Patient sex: M
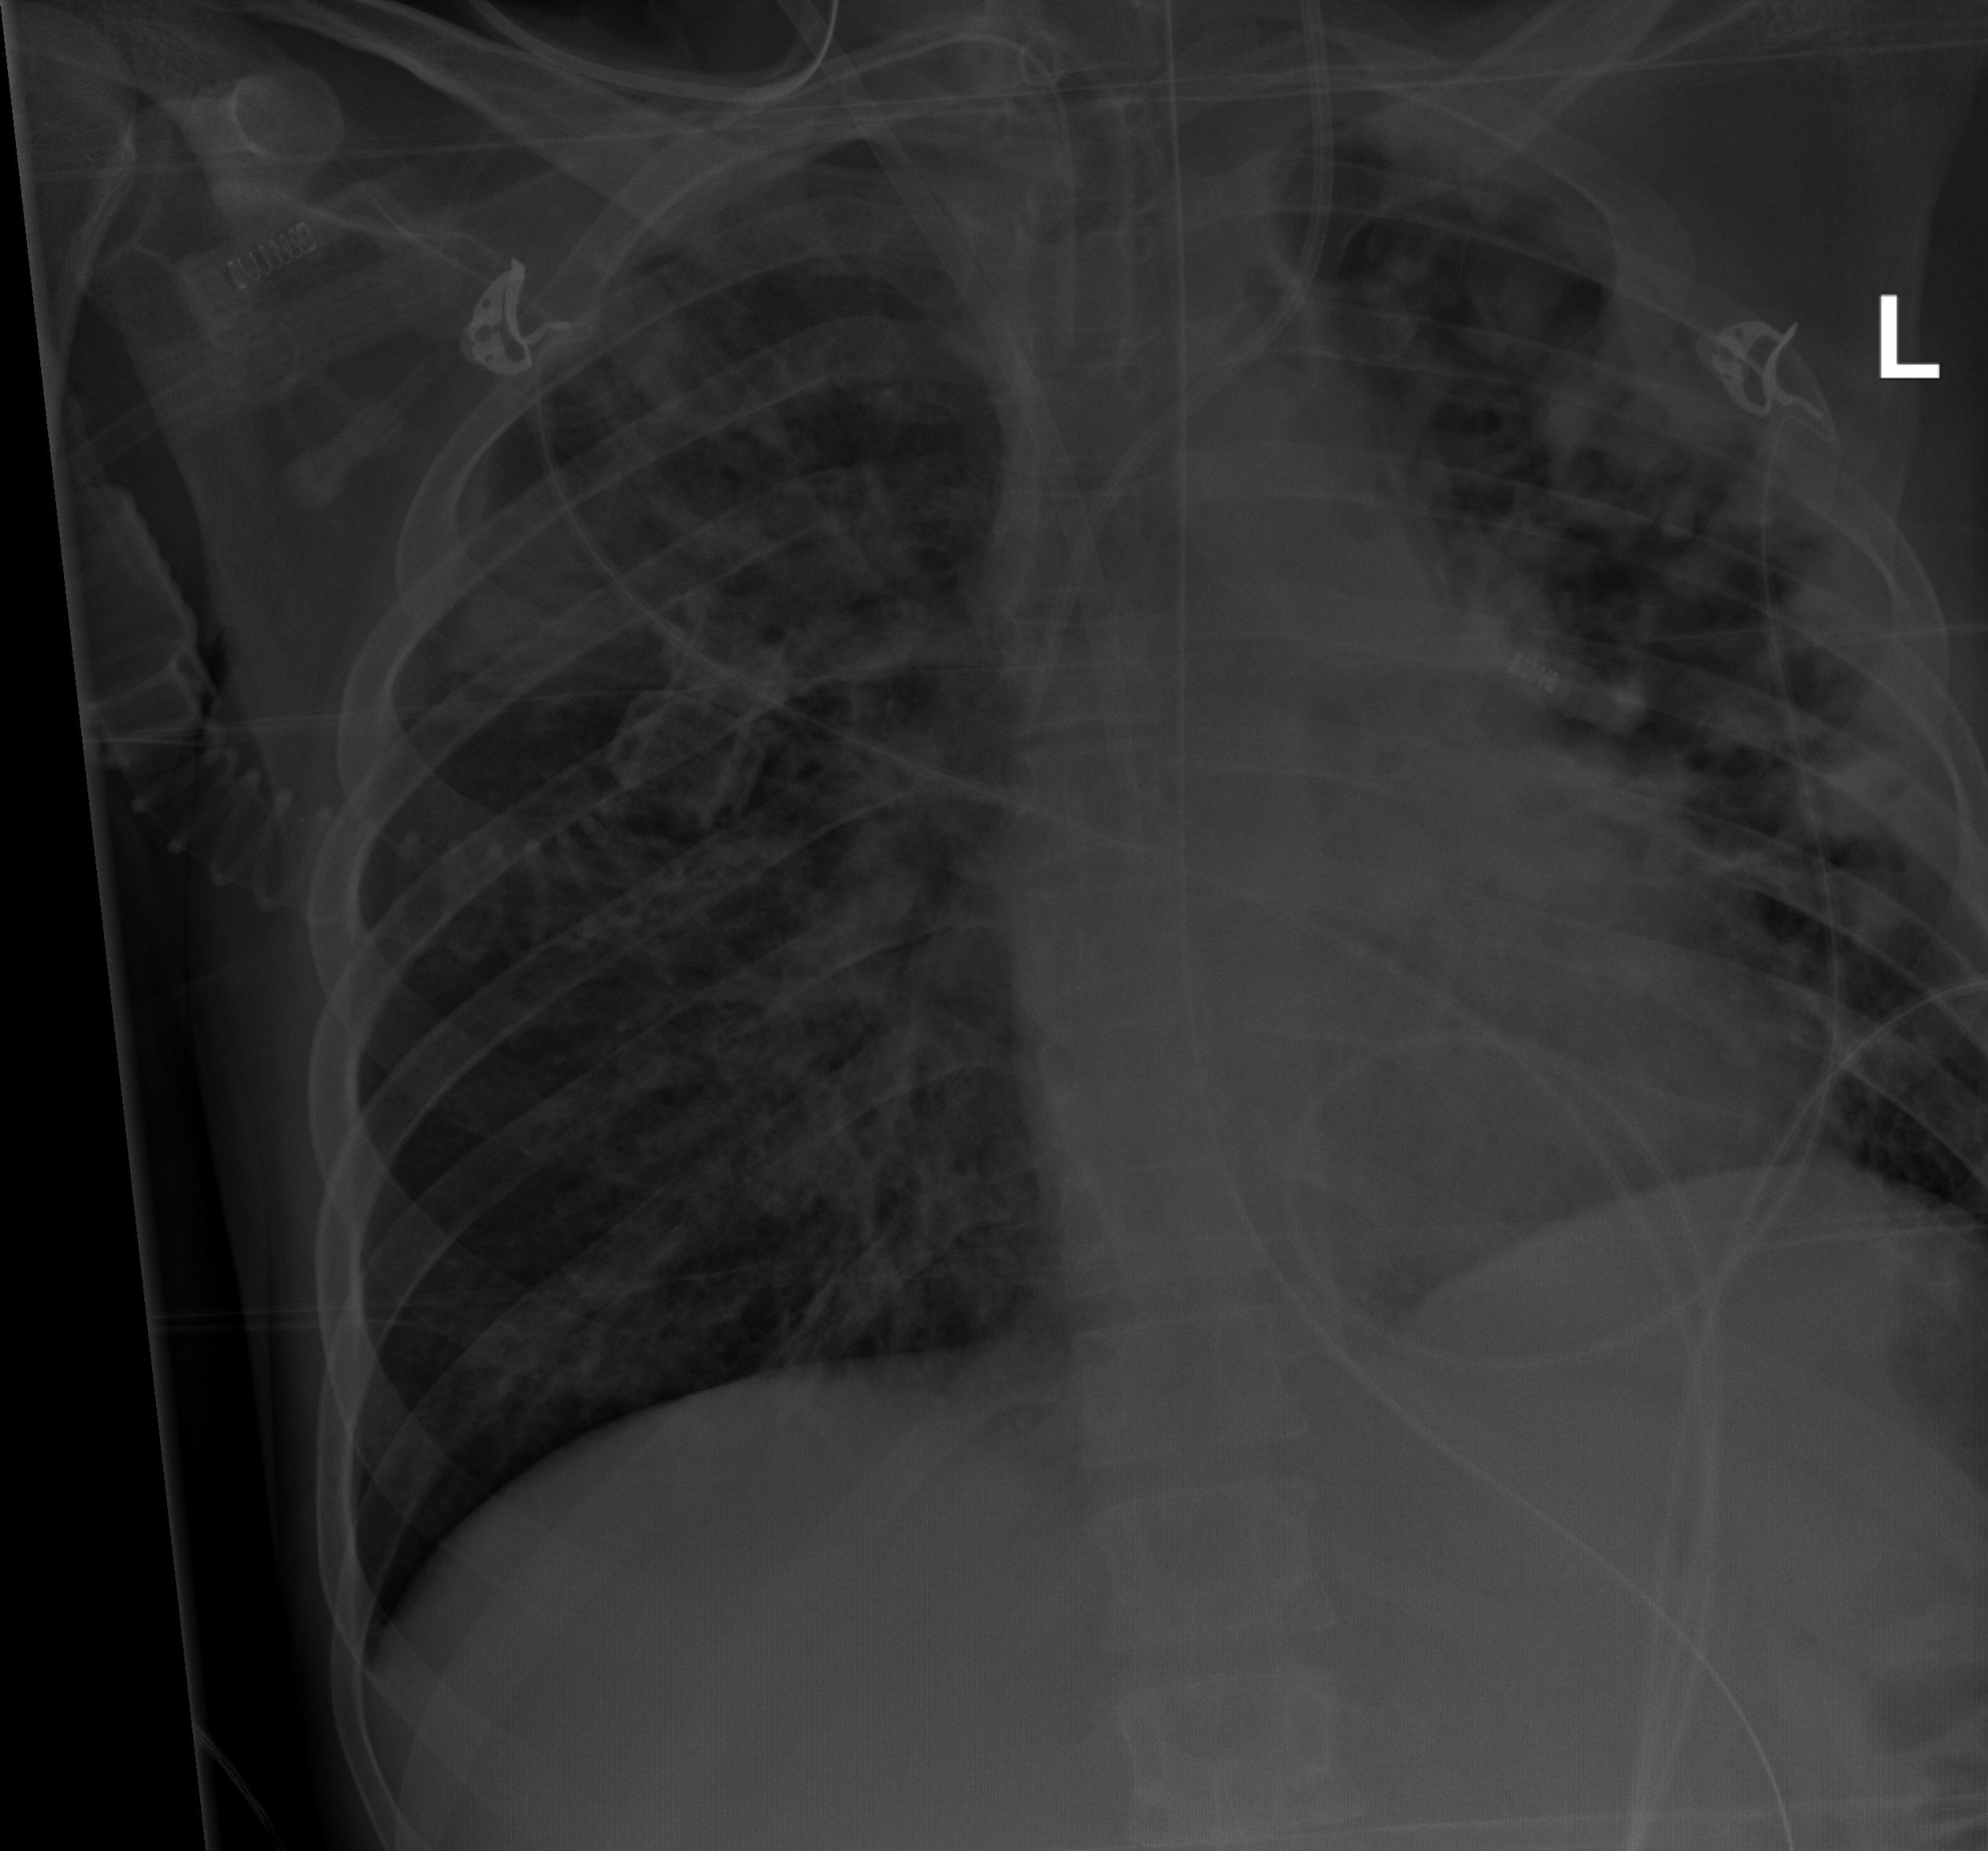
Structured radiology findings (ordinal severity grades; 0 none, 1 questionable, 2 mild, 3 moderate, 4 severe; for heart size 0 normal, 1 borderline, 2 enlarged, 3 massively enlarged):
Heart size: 0
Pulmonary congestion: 2
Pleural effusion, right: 0
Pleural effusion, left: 0
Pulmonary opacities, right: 3
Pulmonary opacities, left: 3
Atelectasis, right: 2
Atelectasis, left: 3